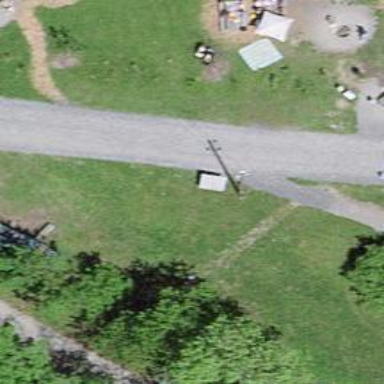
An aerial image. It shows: Picnic table located in leisure land area.